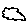
Label: cloud